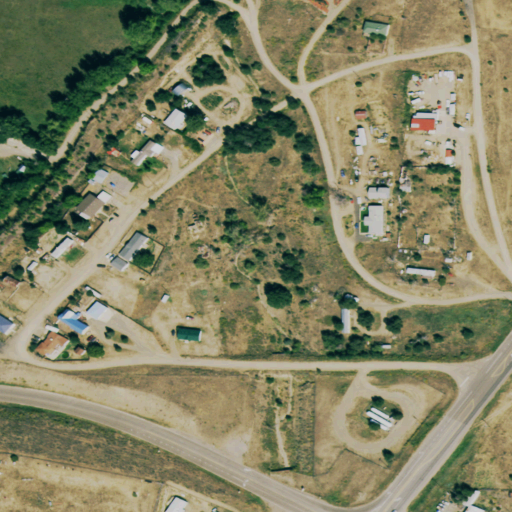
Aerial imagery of valley in Colorado named Engleville Canyon containing low intensity development, shrub, open development, cultivated crops, medium intensity development, grassland, evergreen forest, and woody wetlands